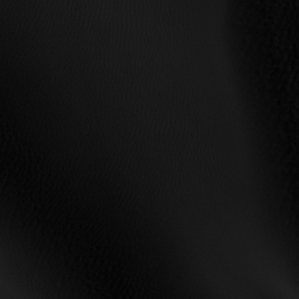
Label: non_frost